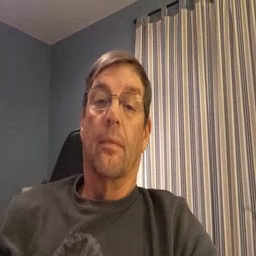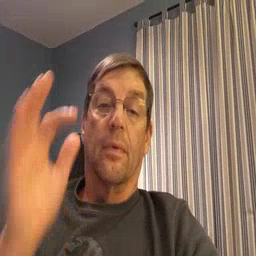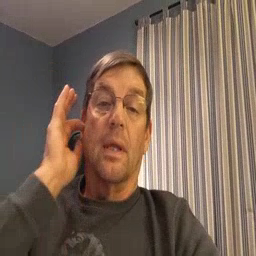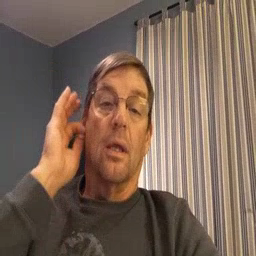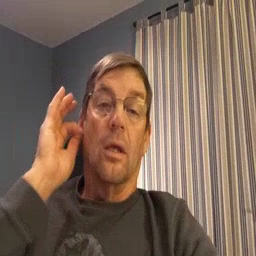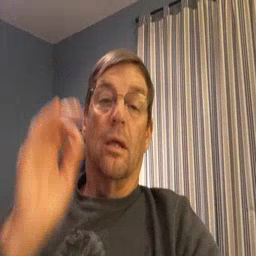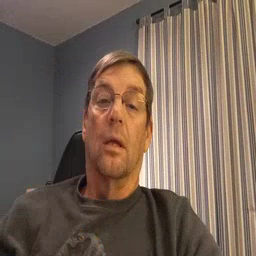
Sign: ear